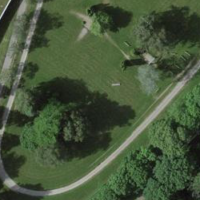
EUNIS habitat code: 53
Species observed at this site:
Symphoricarpos albus